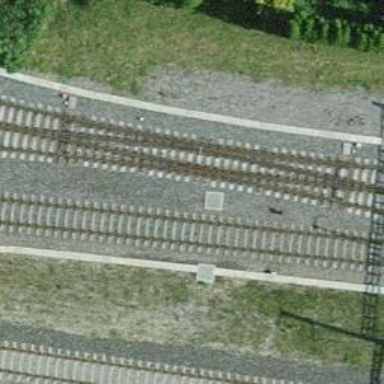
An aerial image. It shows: Railway switch.